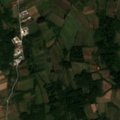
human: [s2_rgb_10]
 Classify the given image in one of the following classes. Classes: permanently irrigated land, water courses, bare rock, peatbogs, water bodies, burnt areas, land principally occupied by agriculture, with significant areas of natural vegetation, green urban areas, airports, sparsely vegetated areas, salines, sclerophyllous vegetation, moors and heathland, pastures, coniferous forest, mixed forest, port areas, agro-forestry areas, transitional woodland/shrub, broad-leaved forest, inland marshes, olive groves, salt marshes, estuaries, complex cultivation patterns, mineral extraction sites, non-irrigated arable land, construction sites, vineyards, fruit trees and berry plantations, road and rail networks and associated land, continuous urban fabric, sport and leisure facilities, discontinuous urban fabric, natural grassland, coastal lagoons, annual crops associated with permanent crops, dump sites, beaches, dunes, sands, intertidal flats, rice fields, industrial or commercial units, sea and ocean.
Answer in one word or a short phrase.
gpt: discontinuous urban fabric, complex cultivation patterns, land principally occupied by agriculture, with significant areas of natural vegetation